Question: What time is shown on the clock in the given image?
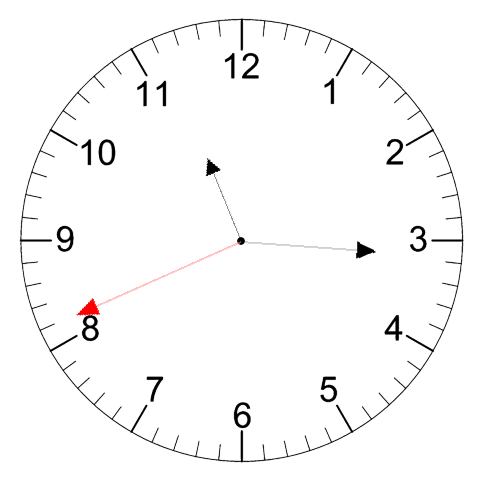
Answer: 11:15:41